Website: walmart
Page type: cross-sells
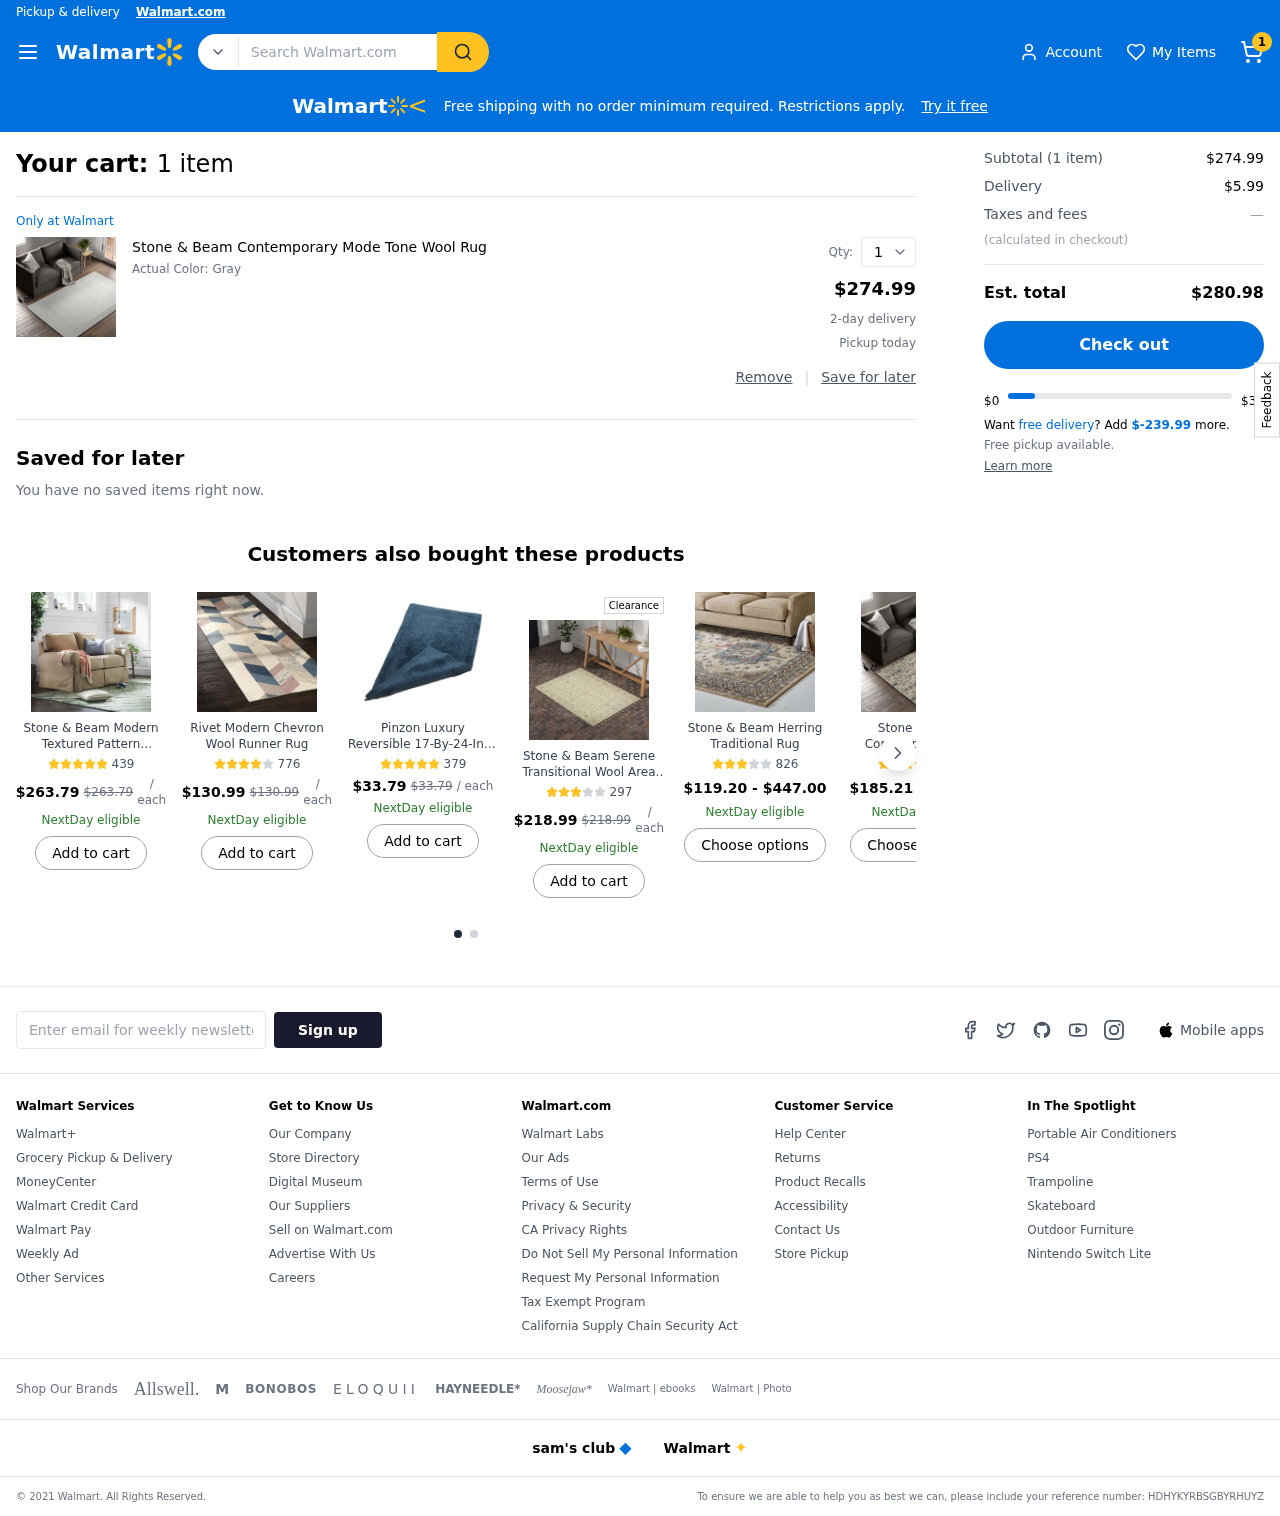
Product elements: key: PRODUCT1_NAME
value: Stone & Beam Contemporary Mode Tone Wool Rug
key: PRODUCT1_PRICE
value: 274.99
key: PRODUCT1_QUANTITY
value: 1
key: PRODUCT6_PRICE
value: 149
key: PRODUCT7_PRICE
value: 205.79
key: PRODUCT2_NAME
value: Stone & Beam Modern Textured Pattern Farmhouse Wool Area Rug
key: PRODUCT2_NUM_RATINGS
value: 439
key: PRODUCT2_PRICE
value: $263.79
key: PRODUCT2_ORIGINAL_PRICE
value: $263.79
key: PRODUCT3_NAME
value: Rivet Modern Chevron Wool Runner Rug
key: PRODUCT3_NUM_RATINGS
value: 776
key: PRODUCT3_PRICE
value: $130.99
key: PRODUCT3_ORIGINAL_PRICE
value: $130.99
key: PRODUCT4_NAME
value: Pinzon Luxury Reversible 17-By-24-Inch Bath Rug, Marine
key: PRODUCT4_NUM_RATINGS
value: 379
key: PRODUCT4_PRICE
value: $33.79
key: PRODUCT4_ORIGINAL_PRICE
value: $33.79
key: PRODUCT5_NAME
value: Stone & Beam Serene Transitional Wool Area Rug
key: PRODUCT5_NUM_RATINGS
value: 297
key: PRODUCT5_PRICE
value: $218.99
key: PRODUCT5_ORIGINAL_PRICE
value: $218.99
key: PRODUCT6_NAME
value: Stone & Beam Herring Traditional Rug
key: PRODUCT6_NUM_RATINGS
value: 826
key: PRODUCT7_NAME
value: Stone & Beam Contemporary Ikat Inspired Wool Rug
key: PRODUCT7_NUM_RATINGS
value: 320
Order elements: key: ORDER_NUM_ITEMS
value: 1
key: ORDER_NUM_ITEMS
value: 1 item
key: ORDER_SUBTOTAL
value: $274.99
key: ORDER_SHIPPING_COST
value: $5.99
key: ORDER_TOTAL
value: $280.98
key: ORDER_FREE_DELIVERY_REMAINING
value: $-239.99
Search elements: key: HEADER_SEARCH
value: Search Walmart.com